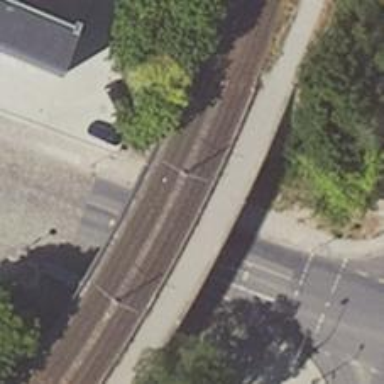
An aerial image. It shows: Electrified tram railway bridge with contact lines.